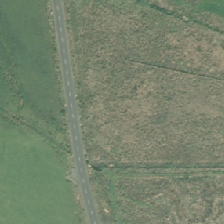
Land cover: herbaceous_freshwater_vege